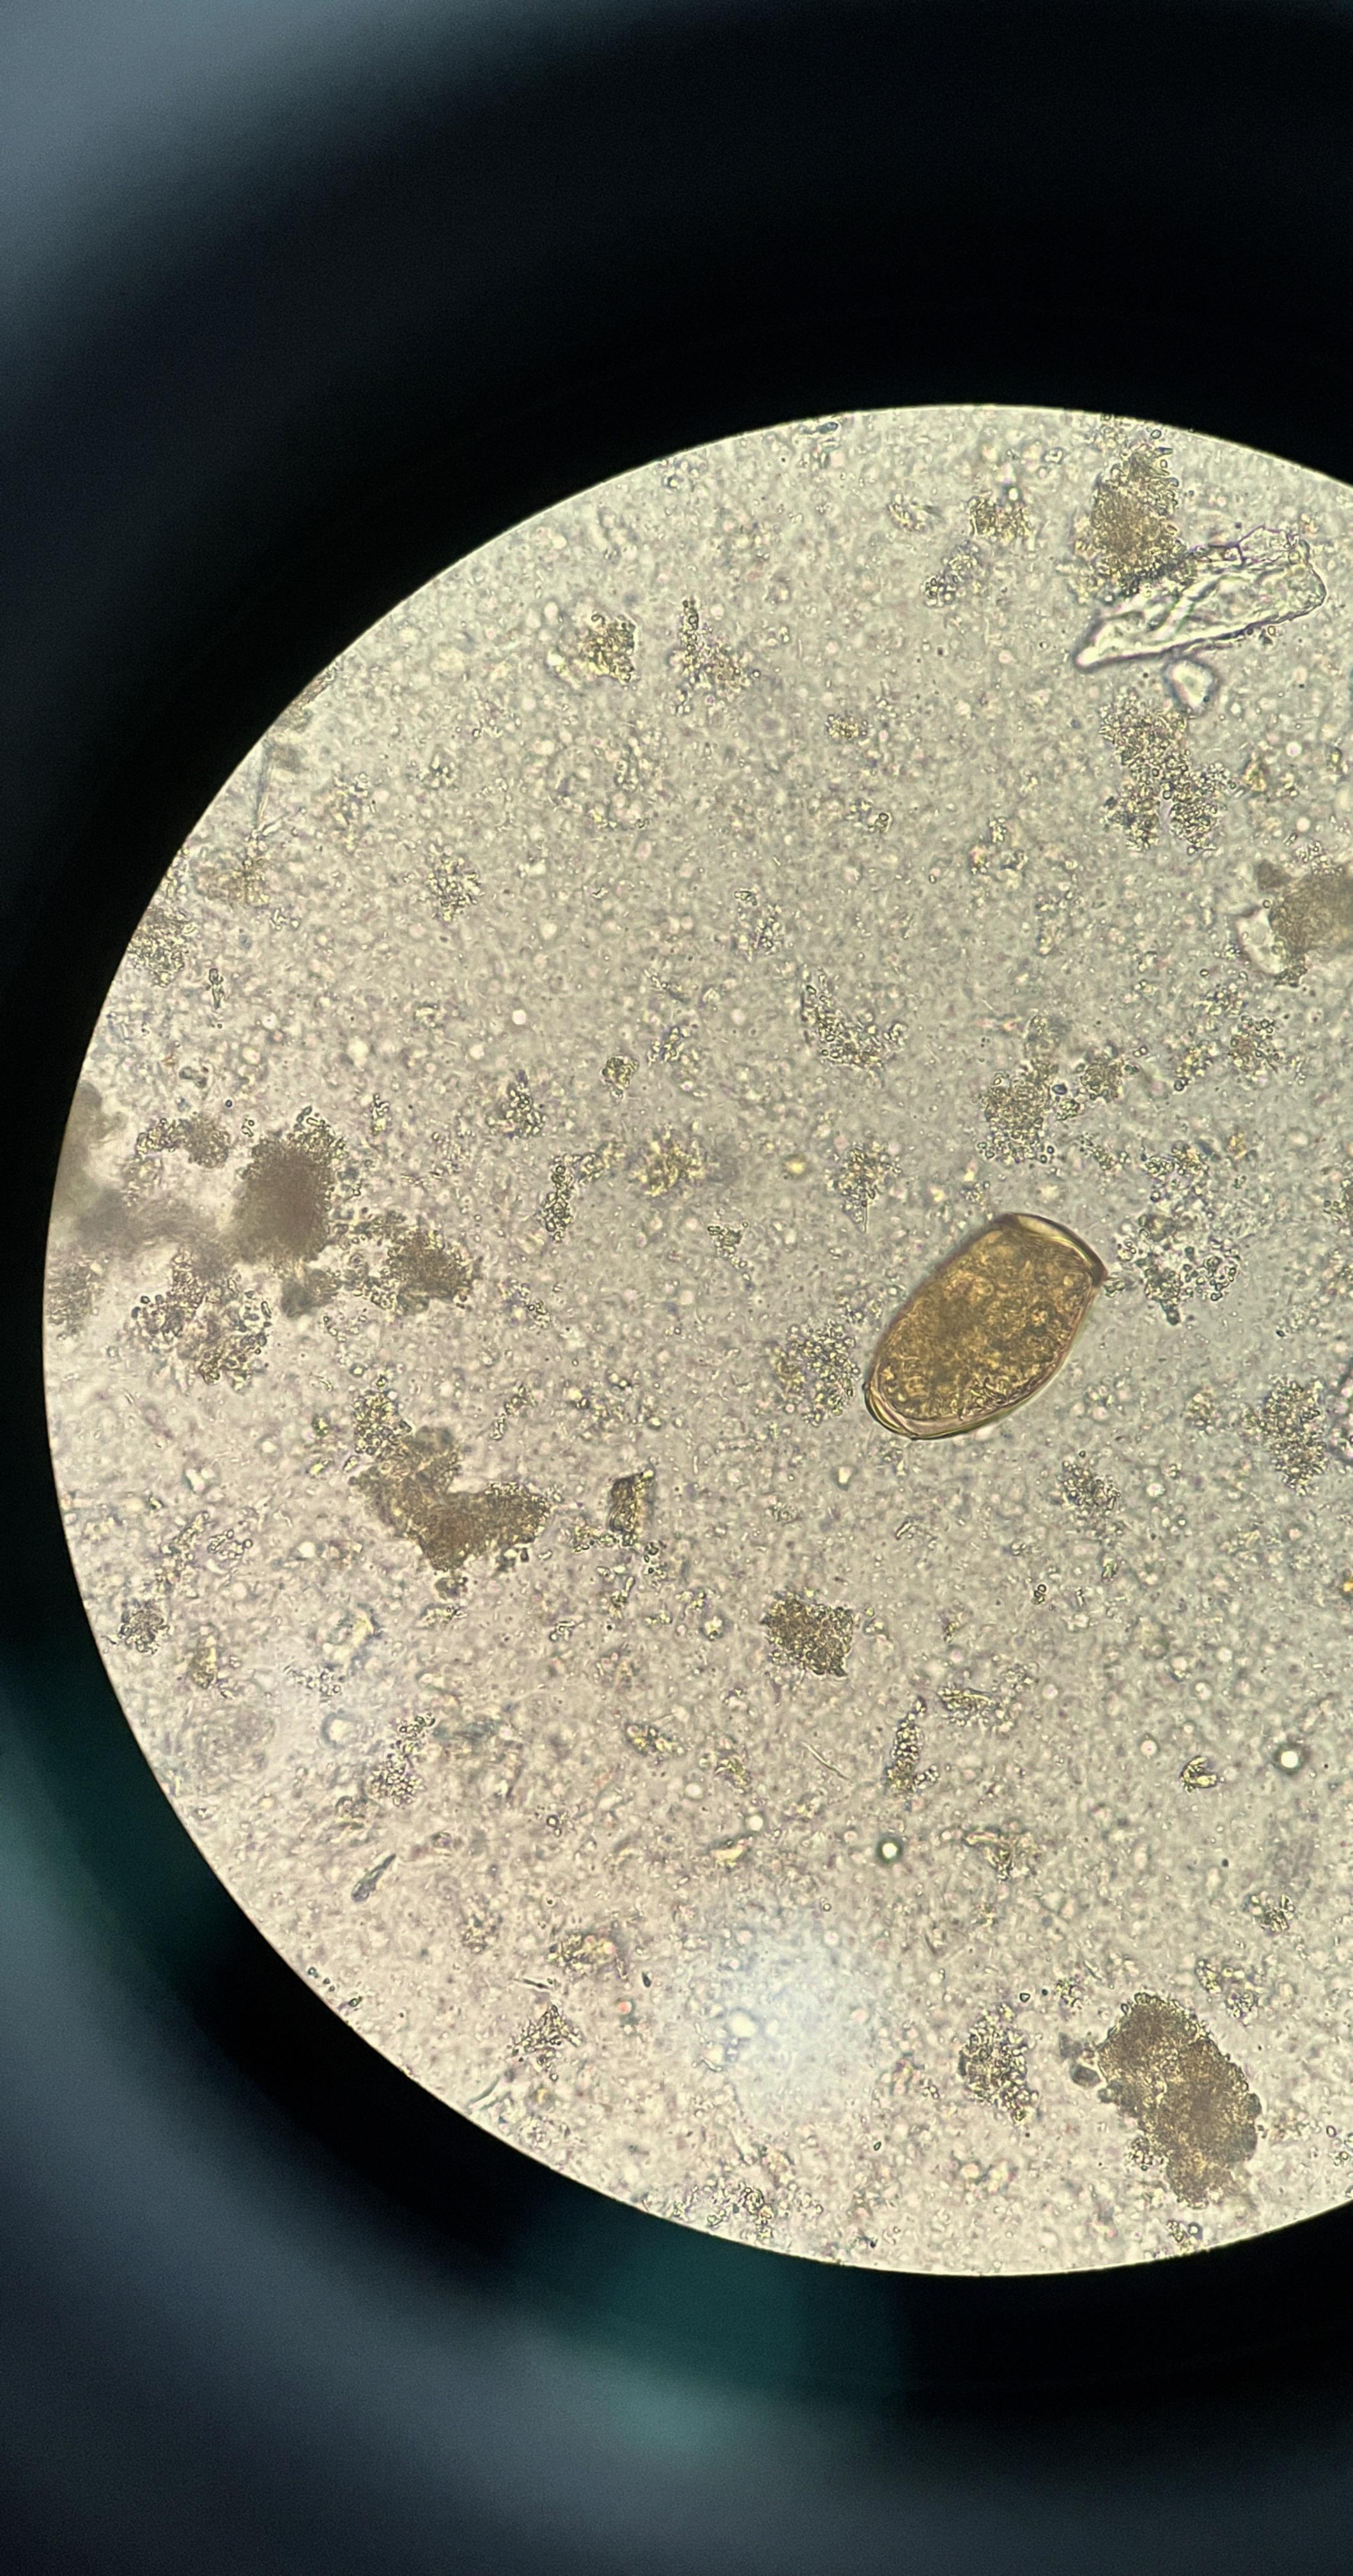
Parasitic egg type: Paragonimus spp